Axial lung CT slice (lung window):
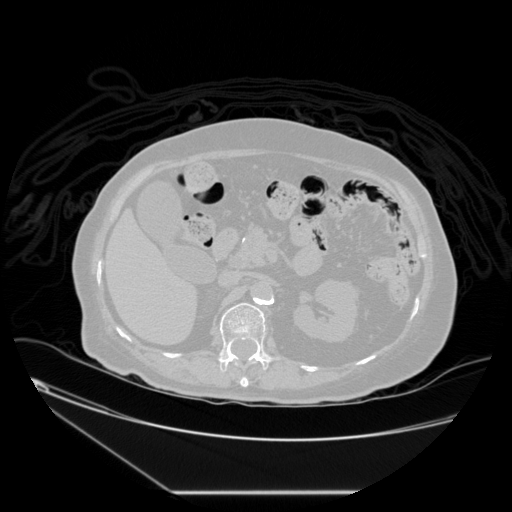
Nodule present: no